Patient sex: F
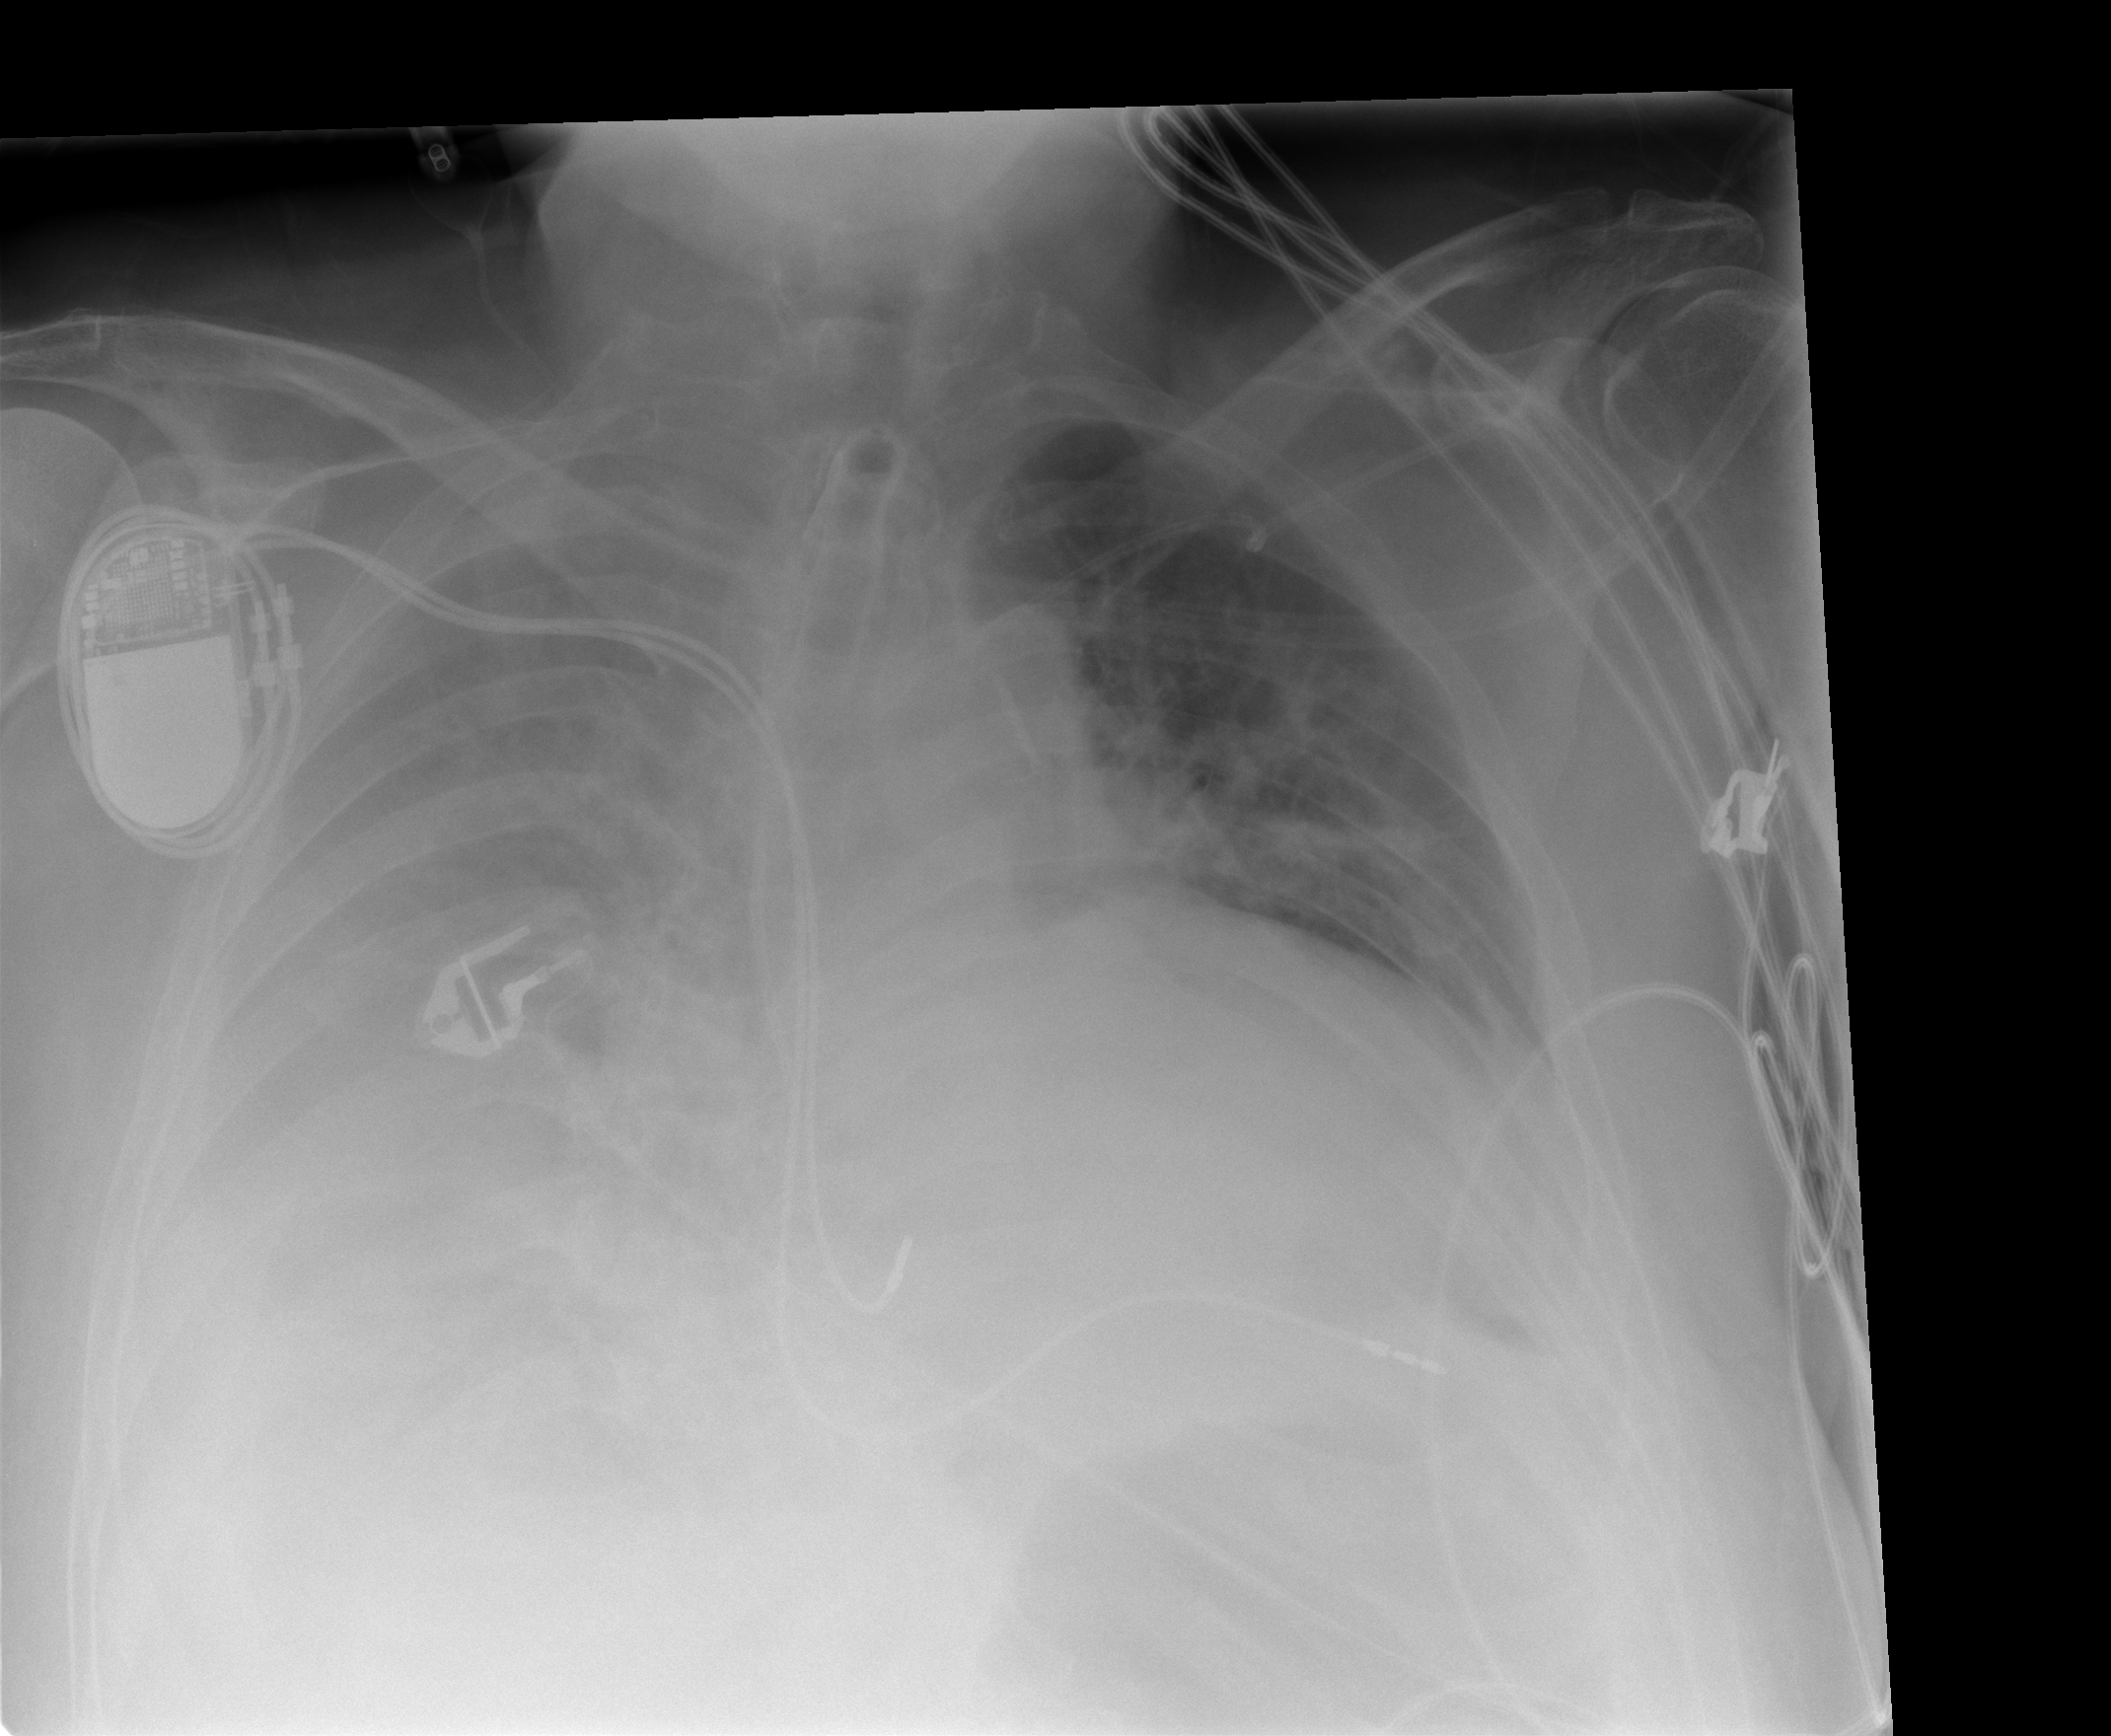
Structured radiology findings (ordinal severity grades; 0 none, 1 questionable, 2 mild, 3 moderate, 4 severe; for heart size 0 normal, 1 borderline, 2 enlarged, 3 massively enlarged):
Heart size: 2
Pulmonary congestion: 3
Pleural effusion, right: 4
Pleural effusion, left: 2
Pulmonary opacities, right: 1
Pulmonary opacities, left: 0
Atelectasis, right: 3
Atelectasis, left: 2